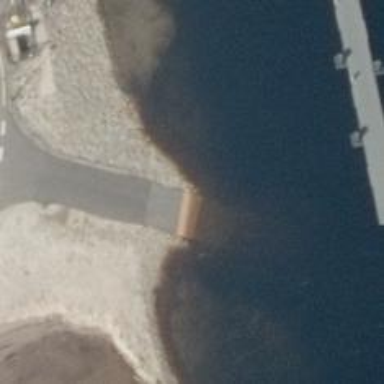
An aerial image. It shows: Slipway on leisure land.